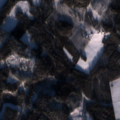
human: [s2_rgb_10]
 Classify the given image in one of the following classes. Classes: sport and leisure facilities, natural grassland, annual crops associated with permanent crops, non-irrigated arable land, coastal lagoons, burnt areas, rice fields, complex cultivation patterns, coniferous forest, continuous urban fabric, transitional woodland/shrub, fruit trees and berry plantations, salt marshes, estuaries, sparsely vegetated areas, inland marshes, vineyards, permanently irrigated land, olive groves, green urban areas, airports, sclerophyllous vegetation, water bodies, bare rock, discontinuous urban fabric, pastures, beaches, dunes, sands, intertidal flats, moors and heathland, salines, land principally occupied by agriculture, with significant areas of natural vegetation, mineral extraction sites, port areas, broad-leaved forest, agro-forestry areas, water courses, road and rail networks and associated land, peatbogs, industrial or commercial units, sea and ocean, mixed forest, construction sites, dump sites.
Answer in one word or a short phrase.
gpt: non-irrigated arable land, broad-leaved forest, coniferous forest, mixed forest